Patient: sex F, age 66
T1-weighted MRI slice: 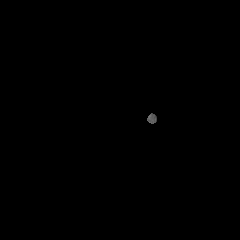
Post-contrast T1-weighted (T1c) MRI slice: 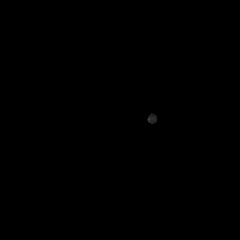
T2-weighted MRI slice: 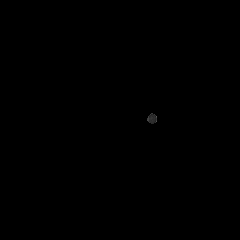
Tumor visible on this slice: no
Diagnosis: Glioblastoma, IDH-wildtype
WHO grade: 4